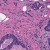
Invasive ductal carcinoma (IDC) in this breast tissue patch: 0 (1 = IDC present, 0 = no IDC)